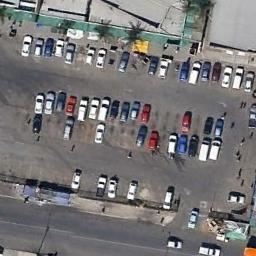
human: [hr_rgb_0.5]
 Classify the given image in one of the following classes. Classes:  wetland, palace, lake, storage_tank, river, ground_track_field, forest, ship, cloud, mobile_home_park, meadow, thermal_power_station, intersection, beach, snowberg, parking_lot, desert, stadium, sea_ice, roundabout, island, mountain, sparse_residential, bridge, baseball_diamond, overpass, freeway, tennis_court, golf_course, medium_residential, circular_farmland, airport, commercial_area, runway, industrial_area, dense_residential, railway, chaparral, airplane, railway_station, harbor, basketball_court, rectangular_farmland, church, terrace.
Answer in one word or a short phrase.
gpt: parking_lot